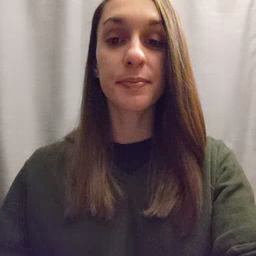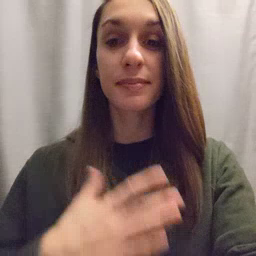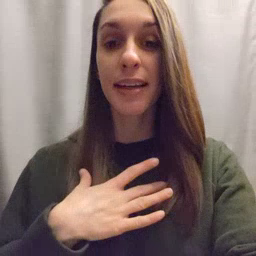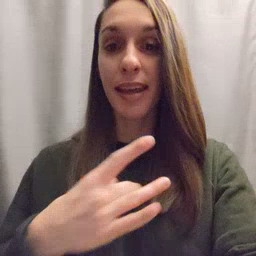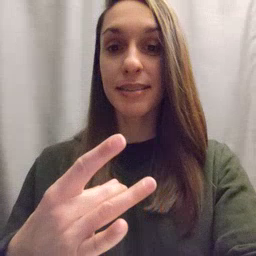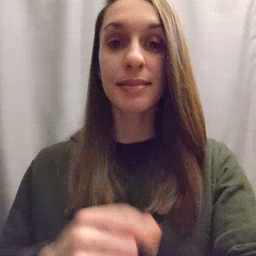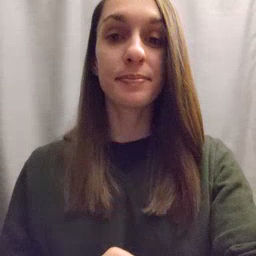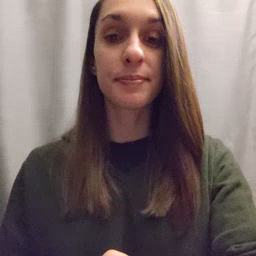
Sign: like